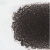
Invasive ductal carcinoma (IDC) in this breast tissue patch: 0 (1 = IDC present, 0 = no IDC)